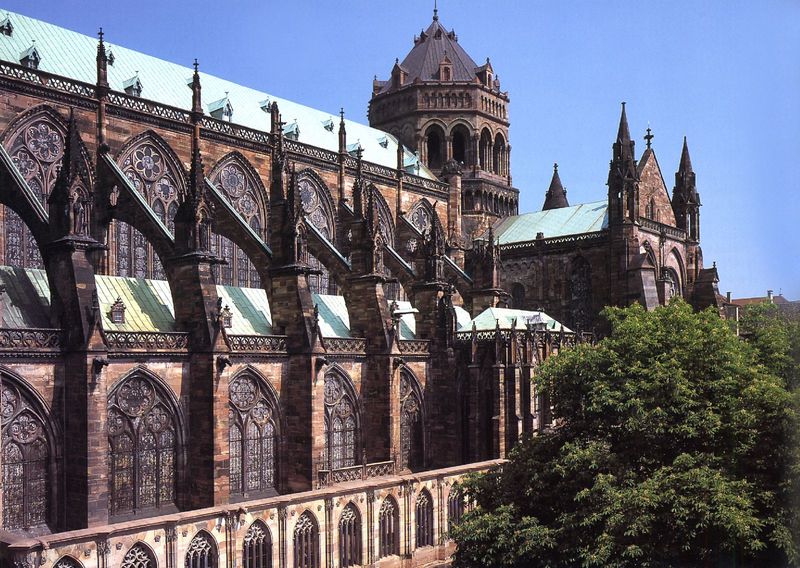
Titel: Langhaus des Straßburger Münsters
Standort: Straßburg, Münster (EU - F)
Schlagwörter: bäume, blumen, fenster, dach, architektur, kirche, gotik, turm, pilaster, foto, kreuz, türme, kupfer, langhaus, sims, seitenschiff, spitzbogen, chor, streben, maßwerk, längsschiff, stützpfeiler, strebebögen